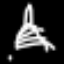
Label: The Eiffel Tower